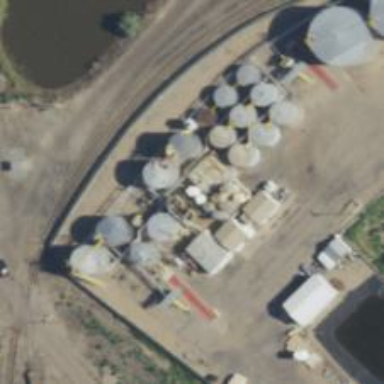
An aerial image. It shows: Storage tank with man-made structure.